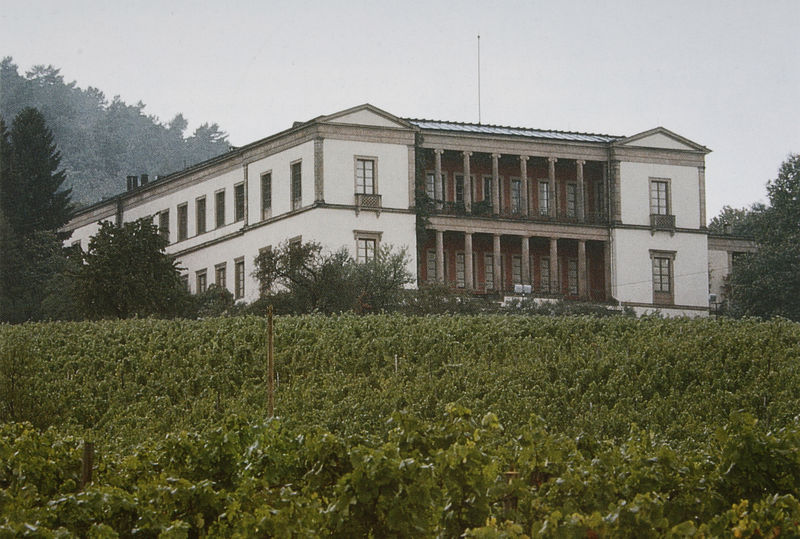
Titel: Aussenansicht
Künstler: Friedrich von Gärtner
Standort: Edenkoben
Institution: Villa Ludwigshöhe
Schlagwörter: baum, berg, himmel, wasser, weiß, bäume, grün, braun, fenster, licht, säule, säulen, dach, gebäude, gras, haus, schloss, wiese, architektur, feld, hügel, busch, büsche, klassizismus, pflanzen, front, wald, garten, balkon, ruhig, ansicht, fassade, fahne, berge, bergig, giebel, nebel, weis, tannen, fahnenmast, wein, gewächs, menschenleer, foto, fotografie, erker, loggia, photo, villa, gesims, gut, landhaus, ionisch, griechisch, gemüsegarten, geschosse, dorisch, reben, stockwerke, römisch, antenne, weinberg, gesamtansicht, stoa, bäume himmel, collonade, canaren, himmel#grau